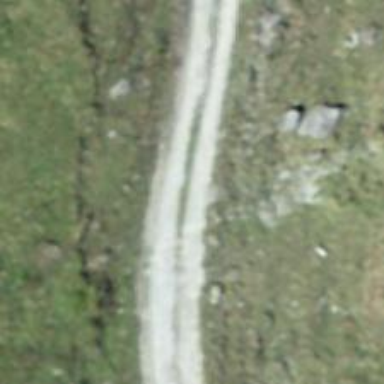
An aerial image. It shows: Intermediate difficulty classic hiking trail.